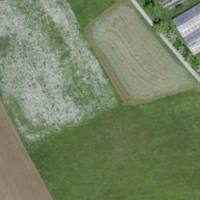
EUNIS habitat code: 24
Species observed at this site:
Corvus corone
Dendrocopos major
Aegithalos caudatus
Buteo buteo
Sylvia atricapilla
Spinus spinus
Muscicapa striata
Poecile palustris
Erithacus rubecula
Pica pica
Garrulus glandarius
Picus viridis
Accipiter nisus
Motacilla cinerea
Cyanistes caeruleus
Sturnus vulgaris
Troglodytes troglodytes
Chloris chloris
Streptopelia decaocto
Passer domesticus
Fringilla coelebs
Carduelis carduelis
Columba palumbus
Turdus merula
Parus major
Hirundo rustica
Milvus migrans
Milvus milvus
Prunus padus
Regulus regulus
Motacilla alba